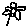
Label: flower